Question: In Unity packaging, let the import agconnect-services.json in the document to read, import the file into the Unity project can not be read.The URL in the configuration table (agconnect-services.json) can not be read,either.

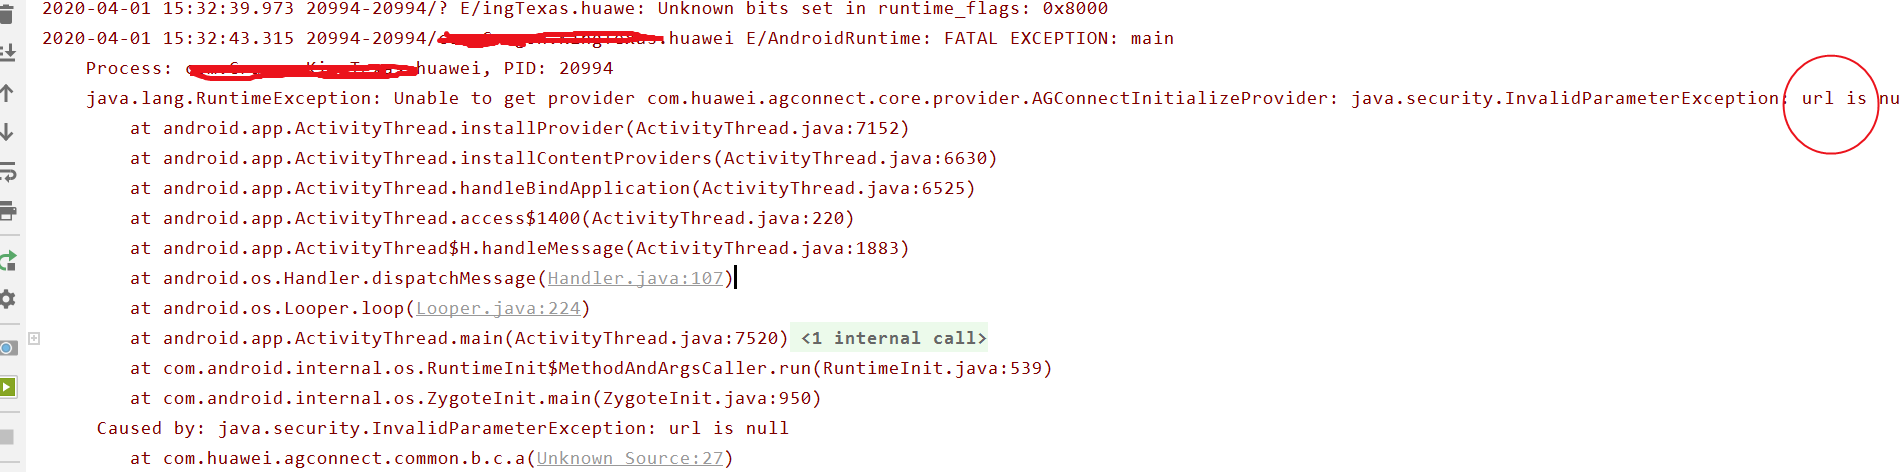
Answer: Carl,Unity access is special.If you have used UDP, you can directly use UDP to access IAP.You can refer to the doc <URL>
Connect the UDP IAP with Huawei, so that your application is 4.0 SDK and save the import json file.